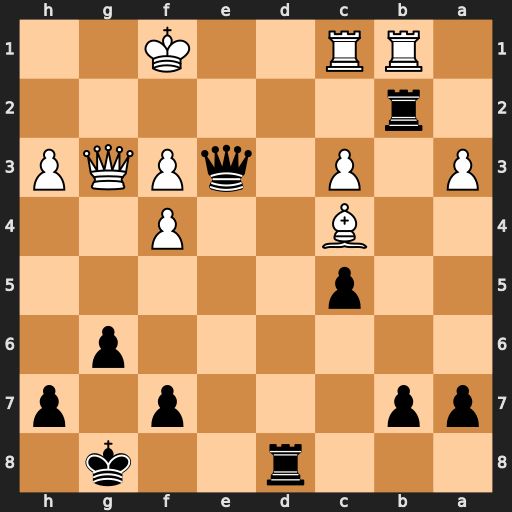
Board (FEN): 3r2k1/pp3p1p/6p1/2p5/2B2P2/P1P1qPQP/1r6/1RR2K2
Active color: b
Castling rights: -
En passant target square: -
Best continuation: b5 Bxb5 Rxb5